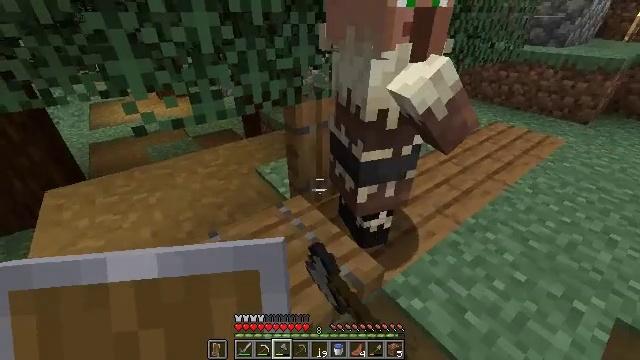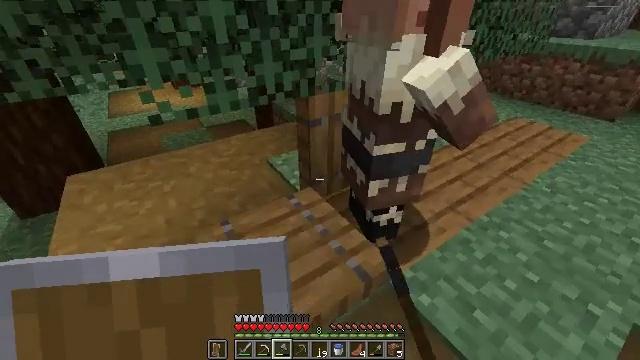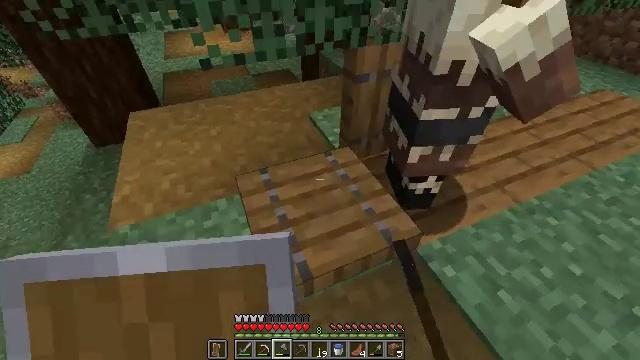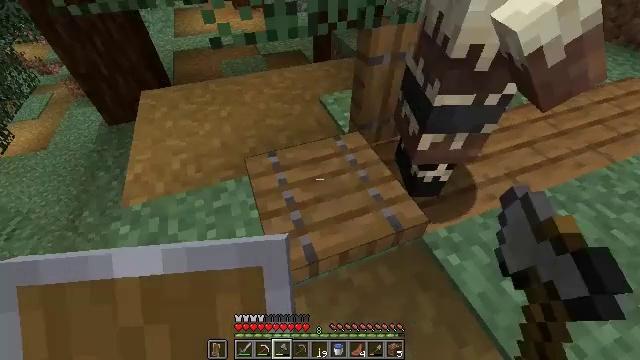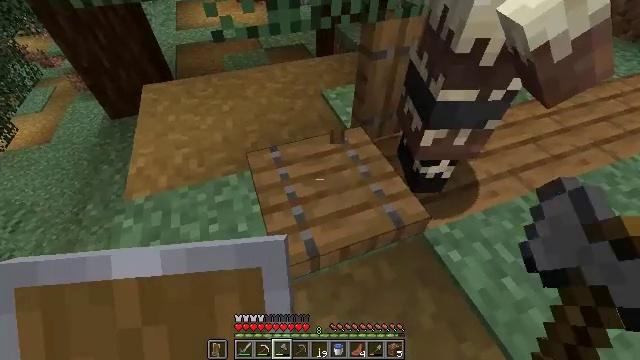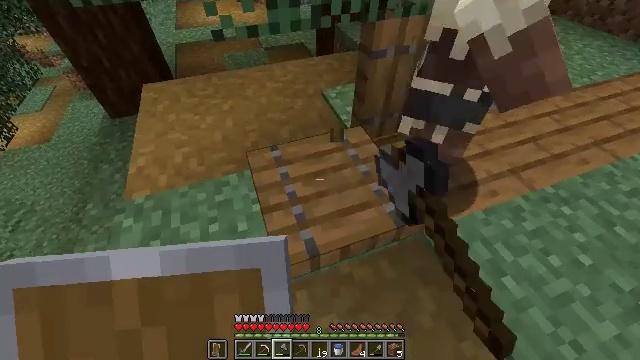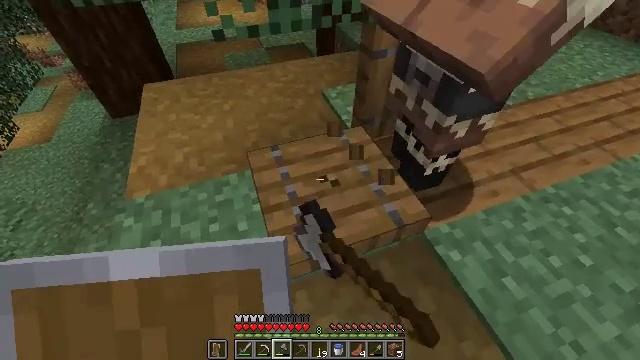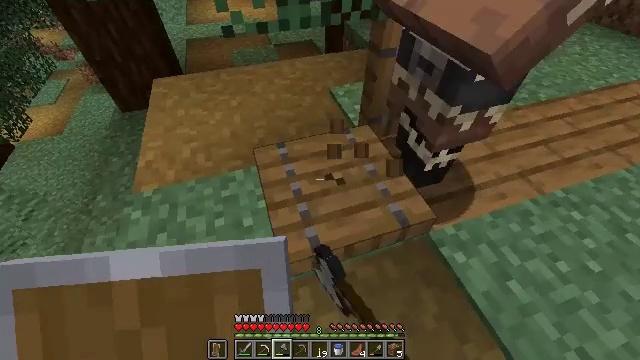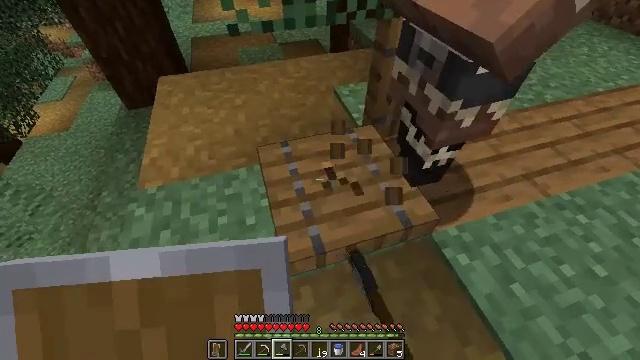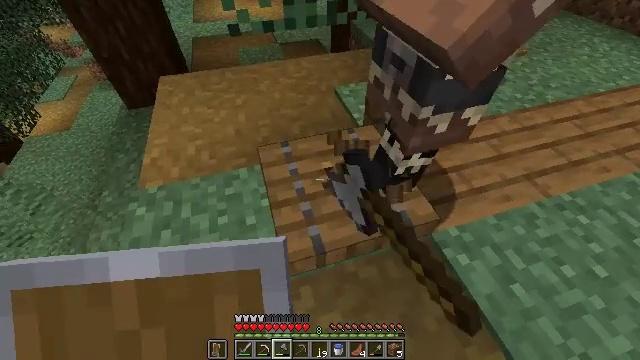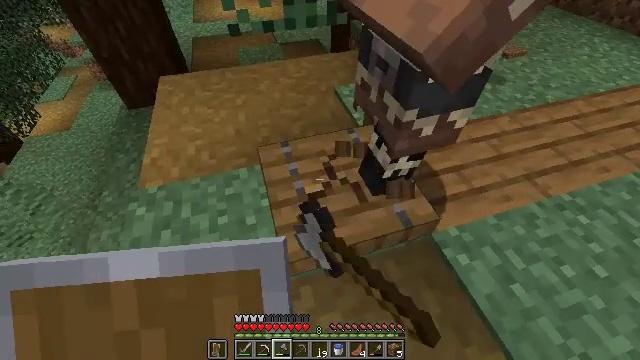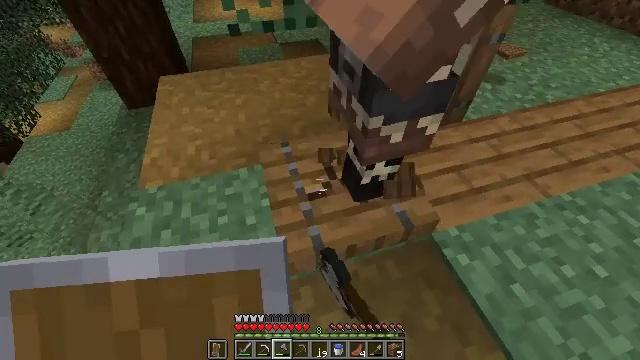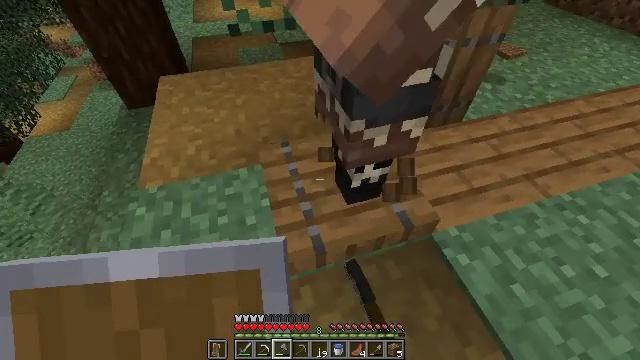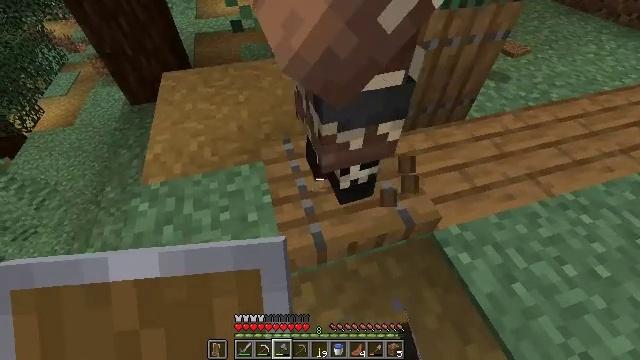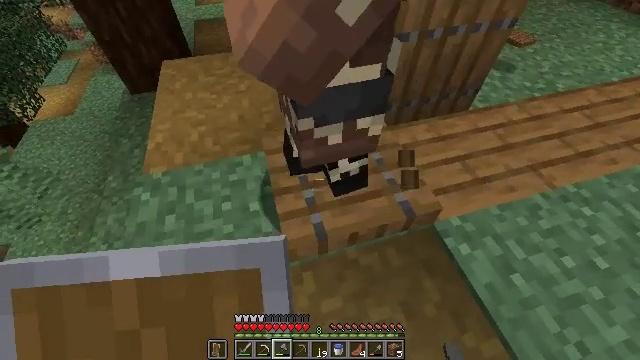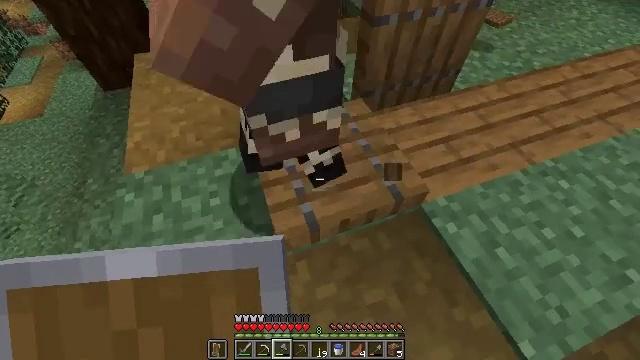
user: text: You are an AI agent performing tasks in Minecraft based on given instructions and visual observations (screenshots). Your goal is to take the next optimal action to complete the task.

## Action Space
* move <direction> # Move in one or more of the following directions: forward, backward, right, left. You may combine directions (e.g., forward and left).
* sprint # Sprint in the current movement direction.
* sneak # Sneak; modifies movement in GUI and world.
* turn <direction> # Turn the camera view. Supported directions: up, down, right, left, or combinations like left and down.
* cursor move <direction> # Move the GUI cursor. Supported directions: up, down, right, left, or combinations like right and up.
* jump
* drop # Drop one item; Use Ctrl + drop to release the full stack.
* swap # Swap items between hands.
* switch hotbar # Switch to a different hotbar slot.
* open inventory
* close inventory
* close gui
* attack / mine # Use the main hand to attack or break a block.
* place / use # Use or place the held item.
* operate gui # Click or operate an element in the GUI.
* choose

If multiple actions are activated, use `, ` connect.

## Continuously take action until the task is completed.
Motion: motion action
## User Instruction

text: Collect the spruce trapdoor from its position.
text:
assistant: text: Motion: turn left and down
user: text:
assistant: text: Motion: turn left and down
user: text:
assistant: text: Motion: turn left and down
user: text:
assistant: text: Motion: turn down, attack / mine
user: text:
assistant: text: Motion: attack / mine
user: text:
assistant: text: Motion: attack / mine
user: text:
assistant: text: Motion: turn left, attack / mine
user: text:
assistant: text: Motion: turn left, attack / mine
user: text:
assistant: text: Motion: attack / mine
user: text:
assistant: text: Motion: attack / mine
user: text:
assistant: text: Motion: attack / mine
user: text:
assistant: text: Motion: attack / mine
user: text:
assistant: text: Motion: attack / mine
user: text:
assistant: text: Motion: turn down
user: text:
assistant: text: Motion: turn right and down
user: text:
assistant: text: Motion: turn right and up
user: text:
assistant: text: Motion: move right, turn right and up
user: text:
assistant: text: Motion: move right, turn up
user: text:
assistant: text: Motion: move right, turn left and up
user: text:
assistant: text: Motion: move right, turn left and up
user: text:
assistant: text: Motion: move forward and move right, turn left and up
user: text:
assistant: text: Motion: move forward and move right, turn left and up
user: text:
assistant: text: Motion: move forward and move right
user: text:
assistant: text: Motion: move forward, turn left
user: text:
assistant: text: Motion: turn left, use / place
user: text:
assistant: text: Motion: turn left, use / place
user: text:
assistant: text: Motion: turn left and down
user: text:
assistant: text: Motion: turn left
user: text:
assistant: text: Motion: turn left and down
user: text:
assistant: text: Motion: turn down, attack / mine